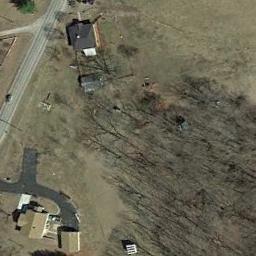
Label: residential